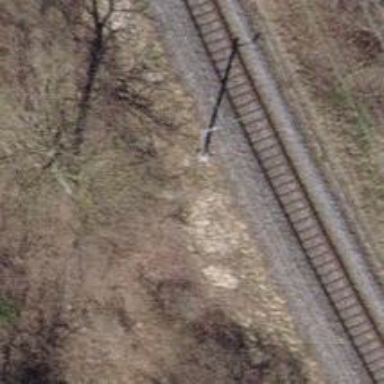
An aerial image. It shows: Railway track with contact line for electrification. The track is on embankment with single track.